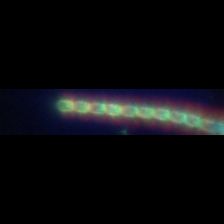
Taxon: Lauderia_Hemiaulus
Group: Diatoms